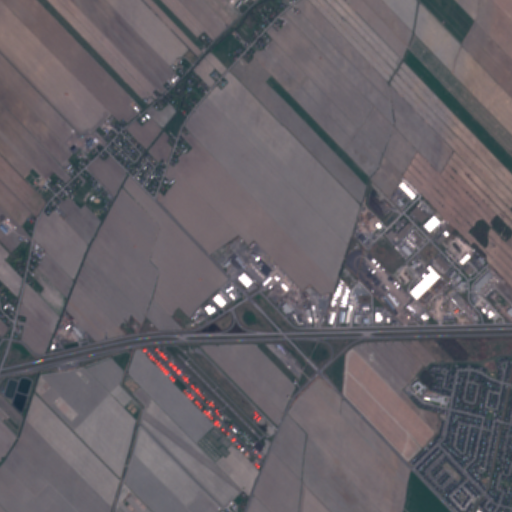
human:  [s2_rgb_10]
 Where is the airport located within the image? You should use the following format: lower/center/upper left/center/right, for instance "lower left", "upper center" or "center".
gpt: The airport is located in the lower left of the image.
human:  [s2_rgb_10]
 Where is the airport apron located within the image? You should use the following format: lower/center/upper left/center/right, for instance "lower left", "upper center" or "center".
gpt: The airport apron is located in the lower left of the image.
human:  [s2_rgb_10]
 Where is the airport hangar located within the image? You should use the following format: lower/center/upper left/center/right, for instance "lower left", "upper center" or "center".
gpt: The airport hangar is located in the lower left of the image.
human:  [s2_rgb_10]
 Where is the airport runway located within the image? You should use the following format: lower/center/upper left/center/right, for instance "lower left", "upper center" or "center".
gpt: The airport runway is located in the lower center of the image.
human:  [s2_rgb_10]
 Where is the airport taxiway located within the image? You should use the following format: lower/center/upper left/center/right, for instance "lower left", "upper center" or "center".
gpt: The airport taxiway is located in the lower left of the image.
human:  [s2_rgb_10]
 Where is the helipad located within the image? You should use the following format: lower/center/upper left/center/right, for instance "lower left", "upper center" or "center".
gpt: The helipad is located in the lower center of the image.
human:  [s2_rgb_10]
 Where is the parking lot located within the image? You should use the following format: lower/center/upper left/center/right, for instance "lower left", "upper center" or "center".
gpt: The parking lot is located in the center left of the image.
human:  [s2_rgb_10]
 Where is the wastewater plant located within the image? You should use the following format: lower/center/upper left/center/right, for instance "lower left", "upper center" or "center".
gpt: The wastewater plant is located in the lower left of the image.
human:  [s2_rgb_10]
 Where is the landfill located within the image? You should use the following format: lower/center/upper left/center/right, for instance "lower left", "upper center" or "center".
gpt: There is no landfill in the image.